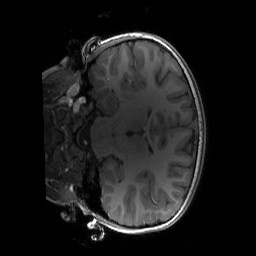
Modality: T1w
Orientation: coronal
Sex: female
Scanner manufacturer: siemens
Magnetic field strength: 3 T
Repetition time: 1.9 s
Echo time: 0.00243 s